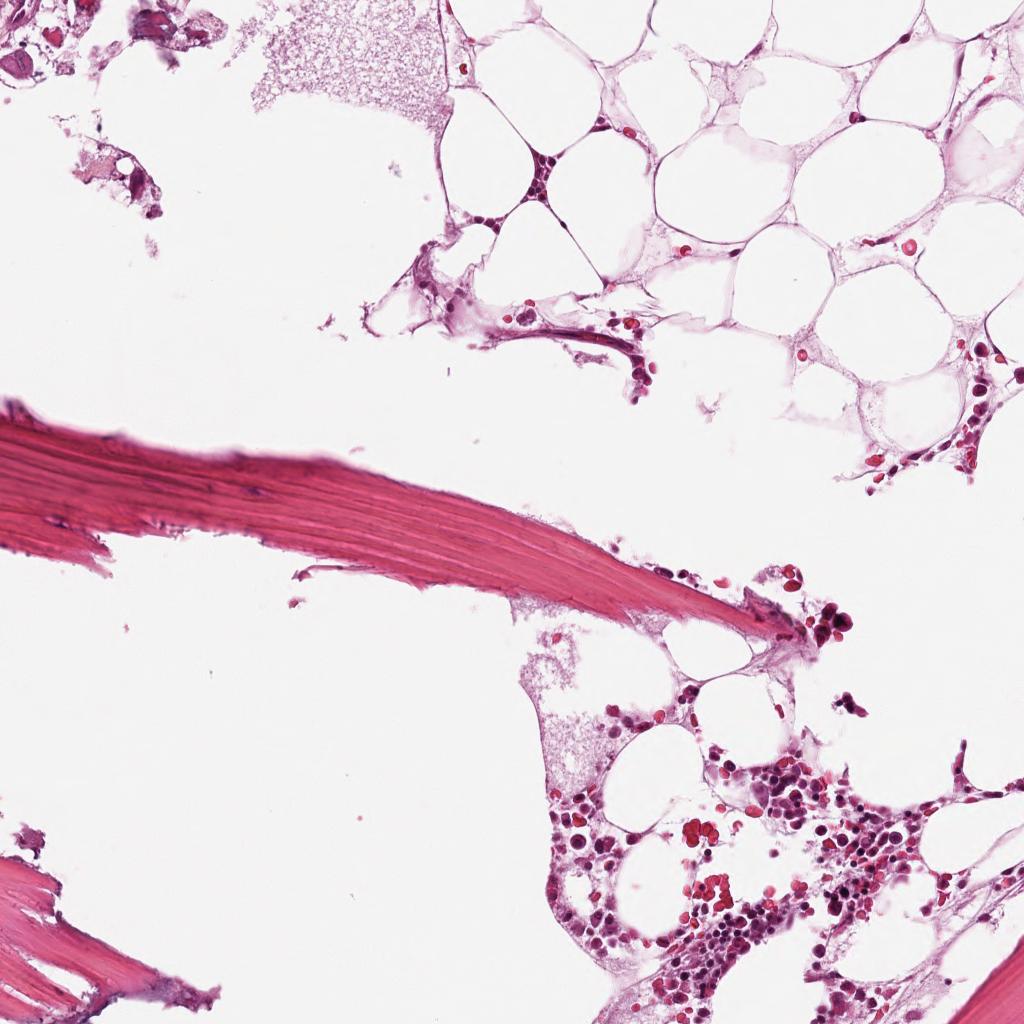
Label: Non-Tumor